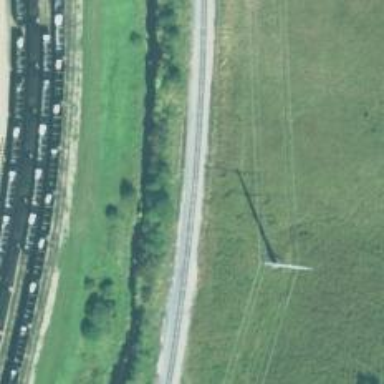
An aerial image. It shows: Railway track.